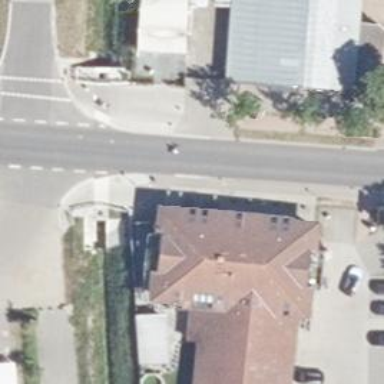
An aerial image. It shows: Fast food establishment.